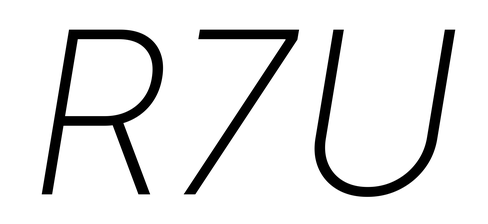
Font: Inter-Italic_ExtraLight_Italic